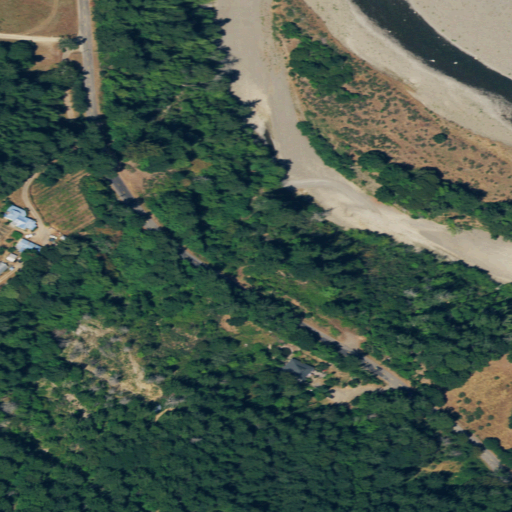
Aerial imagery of valley in California named Kendall Gulch containing evergreen forest, herbaceous wetlands, deciduous forest, open development, mixed forest, barren land, shrub, and grassland